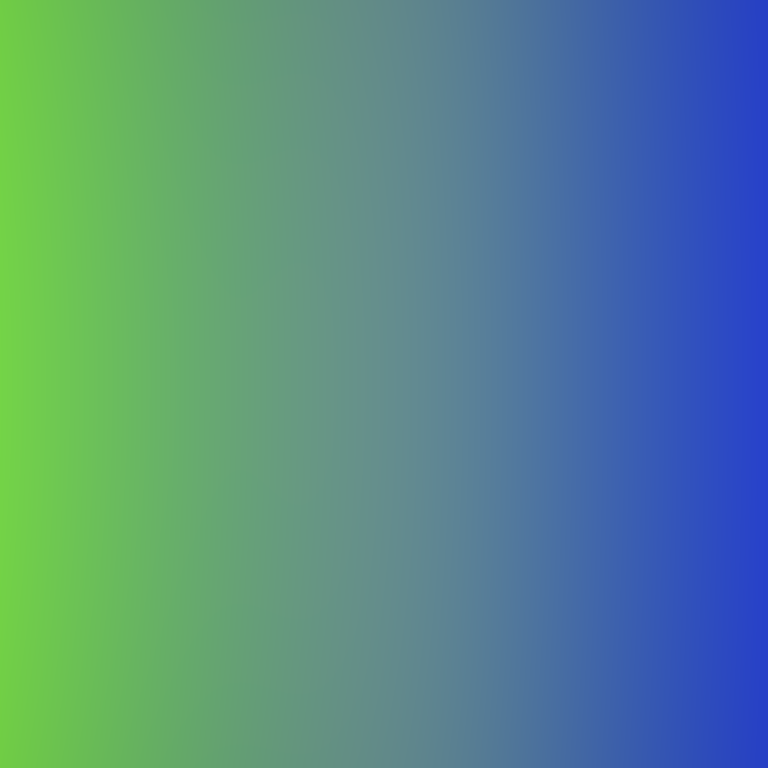
Abstract light effect, smooth gradient from vibrant green to deep blue, calm atmosphere, soft blend, no room, no furniture, no objects.